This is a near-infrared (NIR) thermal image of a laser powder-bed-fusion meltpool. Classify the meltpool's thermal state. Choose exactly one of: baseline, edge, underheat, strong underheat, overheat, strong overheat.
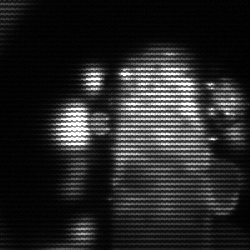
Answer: strong underheat